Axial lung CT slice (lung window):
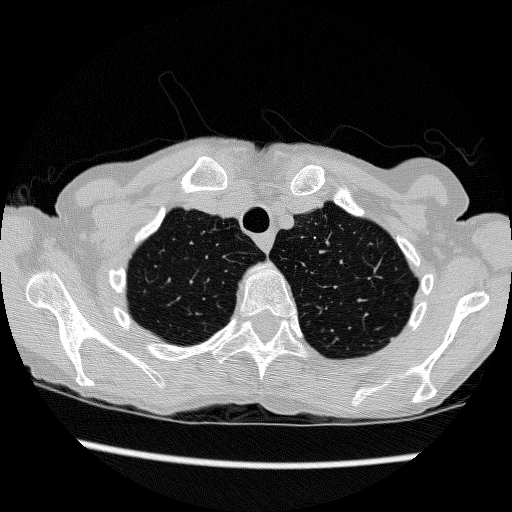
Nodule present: no